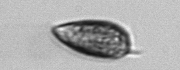
Label: Prorocentrum_triestinum